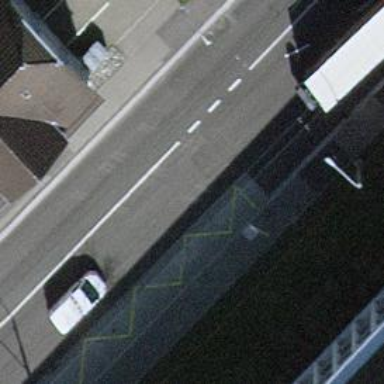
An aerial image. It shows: Trolleybus stop position for public transport.